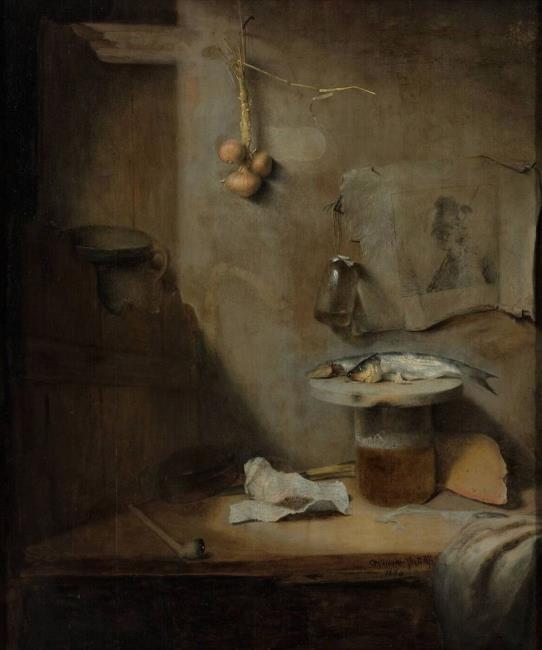
Title: Still life with beer, herring, a pipe and tabacco
Artist: Christopher Paudiss
Earliest date: 1660
Latest date: 1660
Genre: painting
Iconography: Still Life
Keywords: still life, onion, print (depicted), beer, pipe, tobacco, herring, cheese